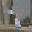
Label: 7